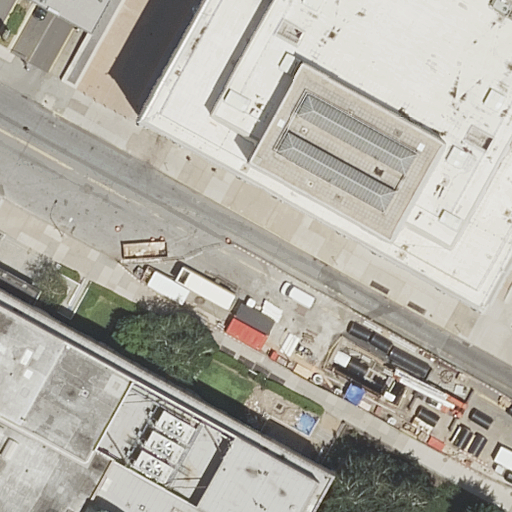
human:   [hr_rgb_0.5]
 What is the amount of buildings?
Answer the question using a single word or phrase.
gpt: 2

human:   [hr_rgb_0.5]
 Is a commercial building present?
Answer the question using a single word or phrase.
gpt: no

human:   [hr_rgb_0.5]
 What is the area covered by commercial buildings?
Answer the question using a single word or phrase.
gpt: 0m2

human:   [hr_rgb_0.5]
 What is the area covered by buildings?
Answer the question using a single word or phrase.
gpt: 4857m2

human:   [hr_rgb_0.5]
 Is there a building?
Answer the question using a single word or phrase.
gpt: yes

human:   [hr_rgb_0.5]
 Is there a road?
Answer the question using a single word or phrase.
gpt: yes

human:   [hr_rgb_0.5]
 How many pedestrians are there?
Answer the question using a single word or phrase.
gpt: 2

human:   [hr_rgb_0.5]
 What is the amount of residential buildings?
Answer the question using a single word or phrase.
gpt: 1

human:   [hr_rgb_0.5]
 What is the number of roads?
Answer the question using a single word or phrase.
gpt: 4

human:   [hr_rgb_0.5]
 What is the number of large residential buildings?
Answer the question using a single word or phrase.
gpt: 1

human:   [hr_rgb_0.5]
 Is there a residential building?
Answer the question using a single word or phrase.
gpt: yes

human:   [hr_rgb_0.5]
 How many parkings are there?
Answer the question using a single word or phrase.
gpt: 1

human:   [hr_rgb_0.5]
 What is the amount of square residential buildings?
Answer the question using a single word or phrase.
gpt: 0

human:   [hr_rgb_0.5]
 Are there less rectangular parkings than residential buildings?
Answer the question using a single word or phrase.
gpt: no

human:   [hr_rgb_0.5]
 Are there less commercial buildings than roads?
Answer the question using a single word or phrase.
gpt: yes

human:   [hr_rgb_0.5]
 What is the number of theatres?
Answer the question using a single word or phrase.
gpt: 1

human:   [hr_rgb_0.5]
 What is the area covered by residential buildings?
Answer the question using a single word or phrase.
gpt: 3148m2

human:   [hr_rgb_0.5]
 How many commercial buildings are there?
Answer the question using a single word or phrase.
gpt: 0

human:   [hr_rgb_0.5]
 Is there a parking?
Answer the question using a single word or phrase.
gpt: yes

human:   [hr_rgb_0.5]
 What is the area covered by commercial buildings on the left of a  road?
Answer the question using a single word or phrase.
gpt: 0m2

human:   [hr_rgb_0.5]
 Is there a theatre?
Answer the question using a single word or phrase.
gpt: yes

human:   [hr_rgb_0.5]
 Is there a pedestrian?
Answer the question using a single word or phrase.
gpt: yes

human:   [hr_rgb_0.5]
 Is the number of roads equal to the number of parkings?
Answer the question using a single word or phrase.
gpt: no

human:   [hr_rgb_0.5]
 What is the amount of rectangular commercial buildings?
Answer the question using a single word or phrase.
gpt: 0

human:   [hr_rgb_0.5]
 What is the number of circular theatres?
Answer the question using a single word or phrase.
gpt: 0

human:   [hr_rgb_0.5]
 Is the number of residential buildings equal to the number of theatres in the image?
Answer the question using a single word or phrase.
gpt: yes

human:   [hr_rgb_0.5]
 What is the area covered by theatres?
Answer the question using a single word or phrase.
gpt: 3148m2

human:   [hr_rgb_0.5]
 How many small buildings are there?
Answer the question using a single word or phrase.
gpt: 0

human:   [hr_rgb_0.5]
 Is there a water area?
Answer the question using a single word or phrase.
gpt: no

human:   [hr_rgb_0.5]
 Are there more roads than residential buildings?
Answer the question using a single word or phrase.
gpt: yes

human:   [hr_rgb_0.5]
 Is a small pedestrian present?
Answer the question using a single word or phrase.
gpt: no

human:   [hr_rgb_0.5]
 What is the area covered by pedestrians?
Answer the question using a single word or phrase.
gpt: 1129m2

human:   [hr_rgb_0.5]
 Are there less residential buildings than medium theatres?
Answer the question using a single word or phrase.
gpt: no

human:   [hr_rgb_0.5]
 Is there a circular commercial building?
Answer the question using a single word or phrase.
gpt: no

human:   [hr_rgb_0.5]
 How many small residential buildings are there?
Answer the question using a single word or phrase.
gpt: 0

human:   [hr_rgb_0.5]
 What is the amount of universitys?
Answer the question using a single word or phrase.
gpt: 1

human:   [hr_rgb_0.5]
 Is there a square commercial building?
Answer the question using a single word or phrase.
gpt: no

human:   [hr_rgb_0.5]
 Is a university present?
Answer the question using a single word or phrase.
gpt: yes

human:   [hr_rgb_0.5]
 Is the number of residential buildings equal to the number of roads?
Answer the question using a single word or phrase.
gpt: no

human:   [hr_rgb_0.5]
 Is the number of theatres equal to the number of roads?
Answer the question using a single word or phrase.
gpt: no

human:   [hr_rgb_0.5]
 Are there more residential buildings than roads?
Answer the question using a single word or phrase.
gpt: no

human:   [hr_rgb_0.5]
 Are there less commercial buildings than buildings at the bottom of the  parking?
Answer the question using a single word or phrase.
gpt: yes

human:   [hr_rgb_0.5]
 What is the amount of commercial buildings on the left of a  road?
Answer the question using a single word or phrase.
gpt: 0

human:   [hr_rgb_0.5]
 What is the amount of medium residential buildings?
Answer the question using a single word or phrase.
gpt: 0

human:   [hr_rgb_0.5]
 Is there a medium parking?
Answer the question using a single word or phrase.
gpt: no

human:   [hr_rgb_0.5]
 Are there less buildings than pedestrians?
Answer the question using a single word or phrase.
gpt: no

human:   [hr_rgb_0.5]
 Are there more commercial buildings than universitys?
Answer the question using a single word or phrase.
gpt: no

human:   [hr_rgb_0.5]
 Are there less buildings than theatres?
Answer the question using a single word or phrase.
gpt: no

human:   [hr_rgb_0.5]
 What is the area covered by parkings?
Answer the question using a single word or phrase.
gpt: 6846m2

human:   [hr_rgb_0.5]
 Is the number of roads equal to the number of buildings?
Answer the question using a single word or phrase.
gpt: no

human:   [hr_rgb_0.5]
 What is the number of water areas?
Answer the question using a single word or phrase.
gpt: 0

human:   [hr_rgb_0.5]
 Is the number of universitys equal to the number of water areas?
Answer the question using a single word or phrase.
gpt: no

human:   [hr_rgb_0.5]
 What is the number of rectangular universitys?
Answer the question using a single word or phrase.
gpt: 1

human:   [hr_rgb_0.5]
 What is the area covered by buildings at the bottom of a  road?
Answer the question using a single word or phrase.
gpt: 1708m2

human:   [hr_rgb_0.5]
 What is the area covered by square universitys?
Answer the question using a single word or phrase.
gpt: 0m2

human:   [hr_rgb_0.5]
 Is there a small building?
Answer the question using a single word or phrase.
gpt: no

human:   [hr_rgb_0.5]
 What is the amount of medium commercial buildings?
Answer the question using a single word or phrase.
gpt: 0

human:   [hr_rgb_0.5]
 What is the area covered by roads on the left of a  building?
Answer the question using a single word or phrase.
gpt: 0m2

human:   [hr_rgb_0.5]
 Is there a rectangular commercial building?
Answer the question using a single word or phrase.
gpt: no

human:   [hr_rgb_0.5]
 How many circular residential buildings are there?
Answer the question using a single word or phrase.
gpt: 0

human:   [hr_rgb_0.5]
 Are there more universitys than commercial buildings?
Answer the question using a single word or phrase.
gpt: yes

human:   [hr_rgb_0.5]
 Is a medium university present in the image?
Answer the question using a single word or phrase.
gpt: no

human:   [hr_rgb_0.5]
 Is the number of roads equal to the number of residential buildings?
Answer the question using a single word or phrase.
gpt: no

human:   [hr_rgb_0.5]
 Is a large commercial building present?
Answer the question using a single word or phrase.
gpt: no